Interaction volume radius: 5 \u00c5
Interaction volume height: 40 \u00c5
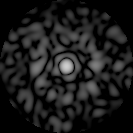
Disorder parameter: 0.7994